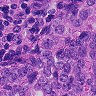
Metastatic tissue present: yes